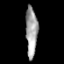
Tissue: prostate
Cell type: T cells
Senescence score: 0.2227
Nuclear area (px): 582
Mean DAPI intensity: 159.119